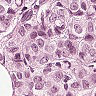
Metastatic tissue present: yes